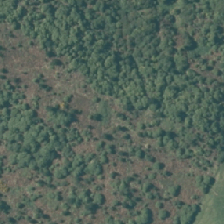
Land cover: broadleaved_indigenous_hardwood